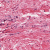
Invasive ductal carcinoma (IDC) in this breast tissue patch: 0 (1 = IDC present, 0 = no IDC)